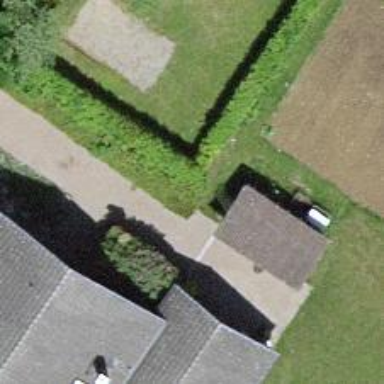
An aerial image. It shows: Hedge acting as barrier.